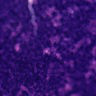
Metastatic tissue present: no